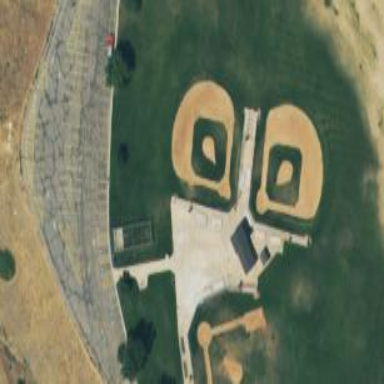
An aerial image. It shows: Baseball pitch for leisure land.